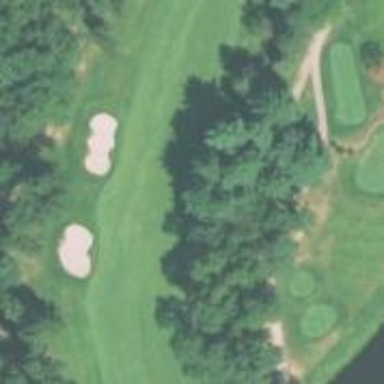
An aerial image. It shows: View of golf hole.